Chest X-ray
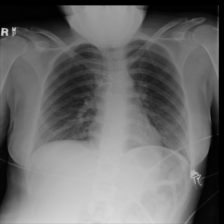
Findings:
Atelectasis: negative
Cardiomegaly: negative
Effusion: negative
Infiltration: negative
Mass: negative
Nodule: negative
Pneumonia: negative
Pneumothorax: negative
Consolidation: negative
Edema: negative
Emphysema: negative
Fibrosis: negative
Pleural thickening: negative
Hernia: negative